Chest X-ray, PA view. Patient: 63 years old, sex M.
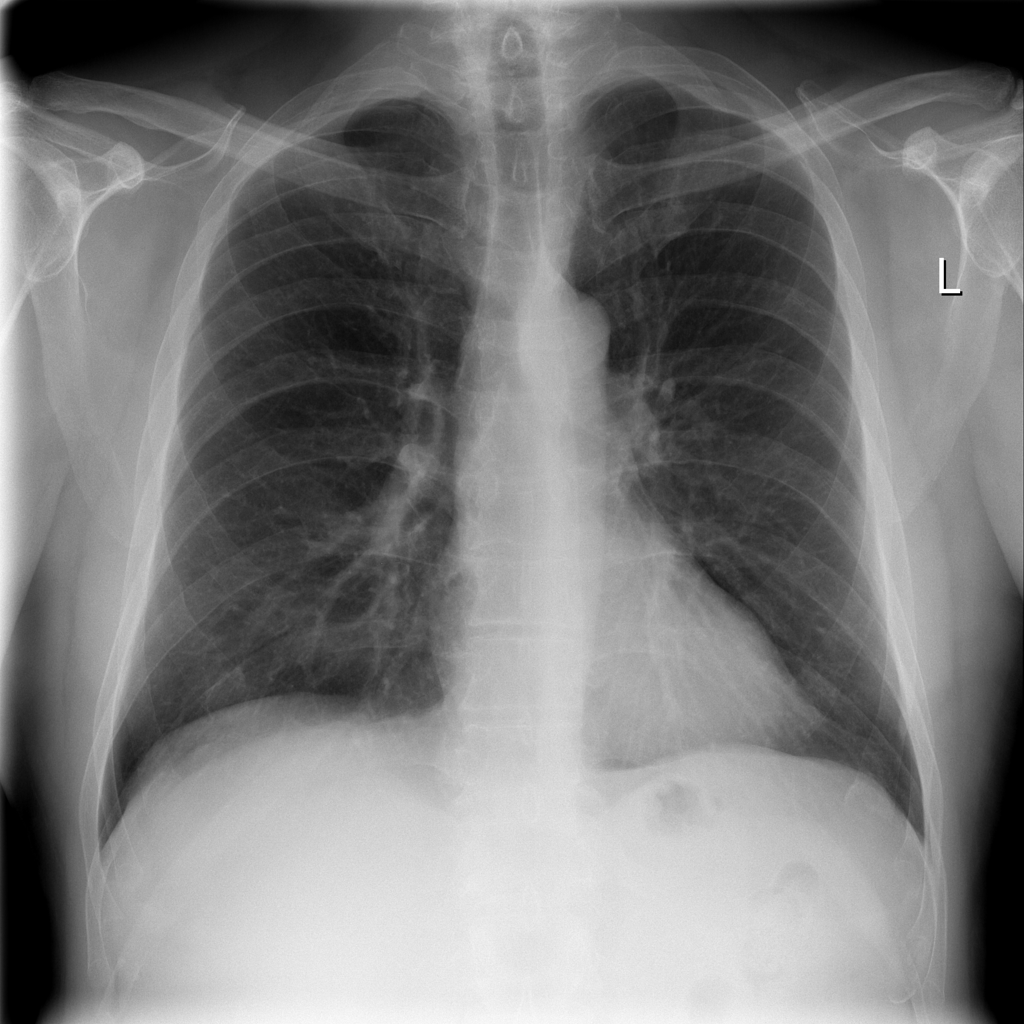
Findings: No Finding